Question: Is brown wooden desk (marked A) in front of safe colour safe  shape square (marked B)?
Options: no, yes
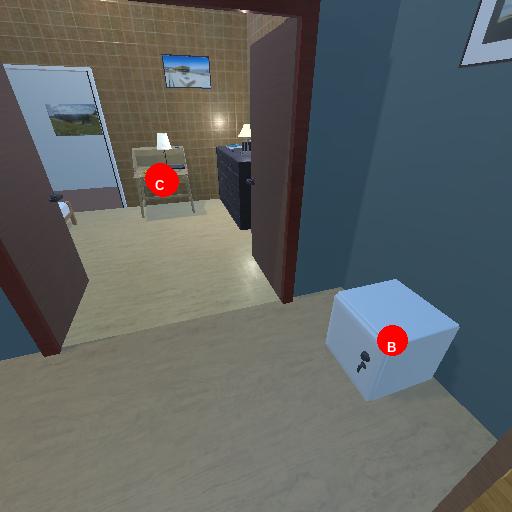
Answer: no